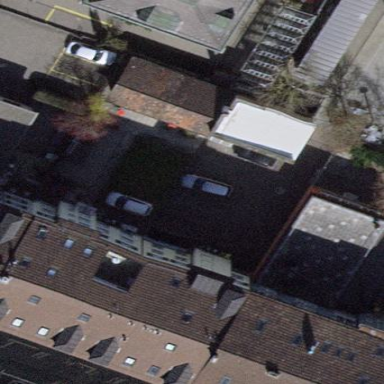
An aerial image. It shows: Gabled roof across building with apartments.